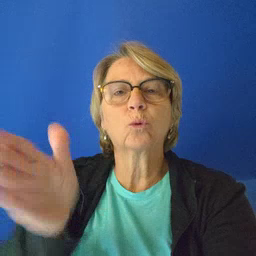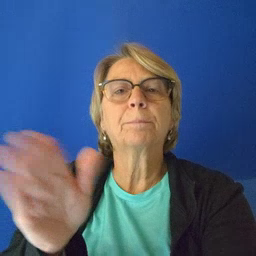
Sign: bedroom